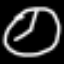
Label: clock